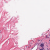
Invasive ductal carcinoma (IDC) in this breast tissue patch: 0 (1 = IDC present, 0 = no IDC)